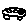
Label: car